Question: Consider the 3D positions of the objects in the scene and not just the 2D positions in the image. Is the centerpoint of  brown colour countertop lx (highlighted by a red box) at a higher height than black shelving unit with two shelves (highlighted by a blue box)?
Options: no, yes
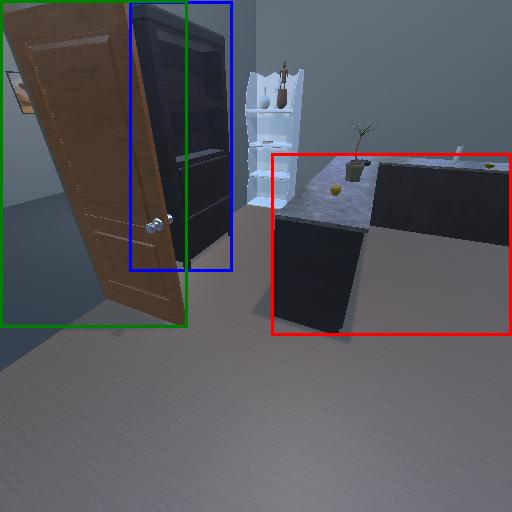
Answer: no